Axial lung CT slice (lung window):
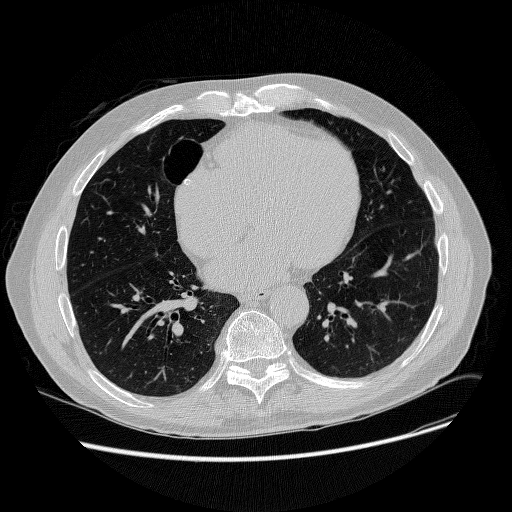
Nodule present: no